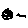
Label: moon